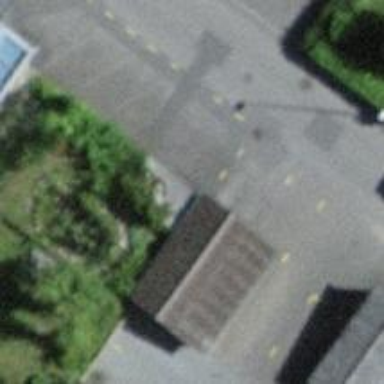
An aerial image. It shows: Garage.